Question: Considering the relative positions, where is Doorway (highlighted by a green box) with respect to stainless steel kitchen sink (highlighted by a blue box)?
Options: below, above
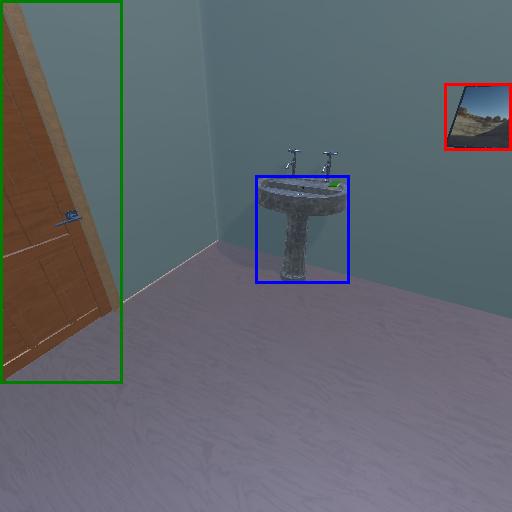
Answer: below